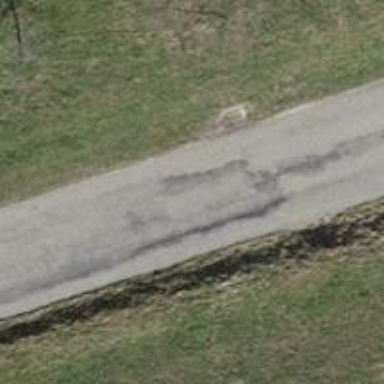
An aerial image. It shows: Tertiary road with asphalt surface.